Question: I am using bar chart Google Visualization. I have a problem with the way data points are plotted for the first and last data points.

As, you can see, first data point (the one before 1985) and last data point is not shown completely. I width is reduced for these. I think padding is some issue.
I am using following code:
'''
google.load("visualization", "1", {packages:["corechart"]});
google.setOnLoadCallback(drawChart);
function drawChart(dataArray) {
var data = google.visualization.arrayToDataTable(dataArray);
var options1 = {
hAxis: {title: 'Year', titleTextStyle: {color: 'Black', italic: false}, format:''},
vAxis: {gridlines:{count:5}},
colors:['green'],
'chartArea': {'width': '90%', 'height': '80%'},
sliceVisibilityThreshold:0 //zero value item still show up
};
var chart1 = new google.visualization.ColumnChart(document.getElementById('columnChart'));
chart1.draw(data, options1);
}
'''
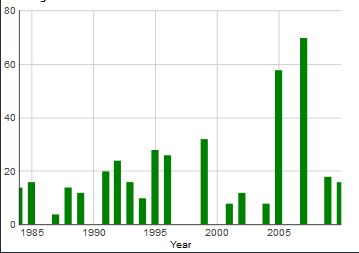
Answer: Your code doesn't show the data table, but we can guess that the first column values are numbers. There is a bug in how column charts are drawn such that half the first and last bars are off the chart. You could compensate by determining the min and max values yourself, and setting the viewWindow.min and max options to your data min and max plus half the bar width more.
This bug is being fixed in the most recent release, however, so you won't need to work around it after that. You should be able to see that fix if you change your google.load call to use "1.1" instead of "1".